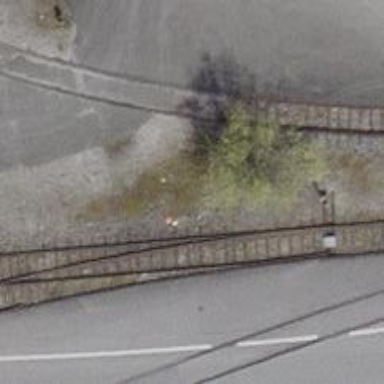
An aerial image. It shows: Single-track spur railway line.